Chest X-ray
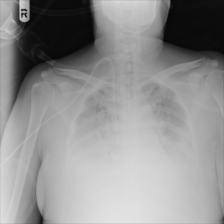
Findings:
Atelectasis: negative
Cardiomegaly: negative
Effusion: positive
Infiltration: negative
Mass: negative
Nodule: negative
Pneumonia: negative
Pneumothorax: negative
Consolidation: negative
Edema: negative
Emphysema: negative
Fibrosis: negative
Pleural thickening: negative
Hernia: negative